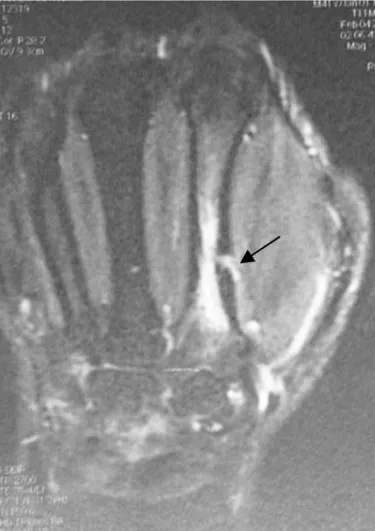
(a,b) MRI of the hand shows an intraosseous second metacarpal geode and the path of the fistula indicated by the black arrow.
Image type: radiology (mri)